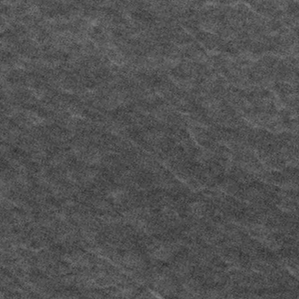
Label: frost